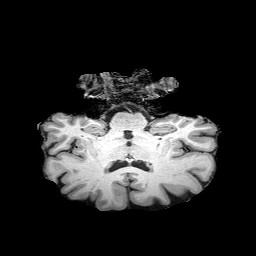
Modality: T1w
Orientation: sagittal
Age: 76
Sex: female
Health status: healthy